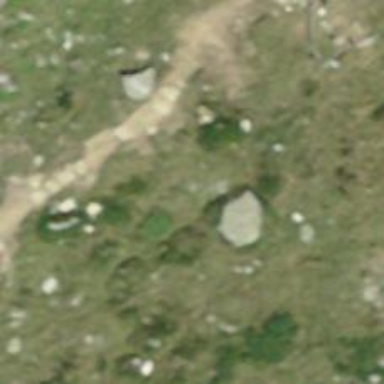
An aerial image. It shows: Rock steps on the road.